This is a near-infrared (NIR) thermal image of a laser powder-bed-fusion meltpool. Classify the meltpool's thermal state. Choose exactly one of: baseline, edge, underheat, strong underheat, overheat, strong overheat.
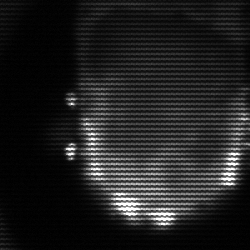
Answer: baseline